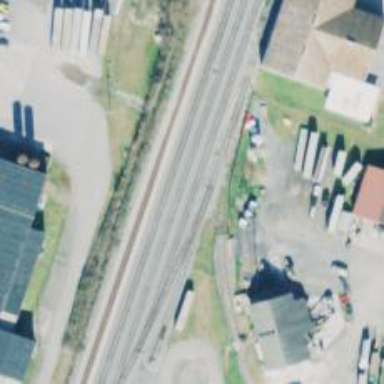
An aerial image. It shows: Railway spur service.